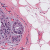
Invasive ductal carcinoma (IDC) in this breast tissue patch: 0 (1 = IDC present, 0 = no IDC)